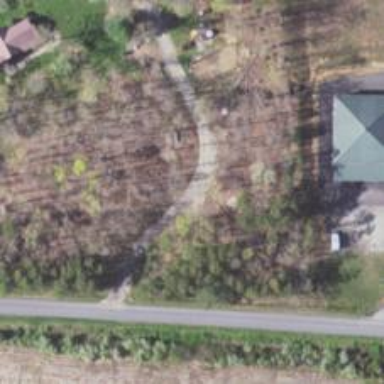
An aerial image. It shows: Driveway leading to service road.